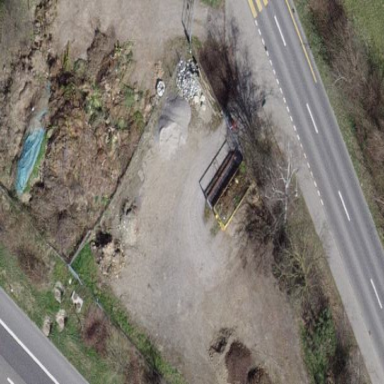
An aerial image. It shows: Recycling facility for green waste.